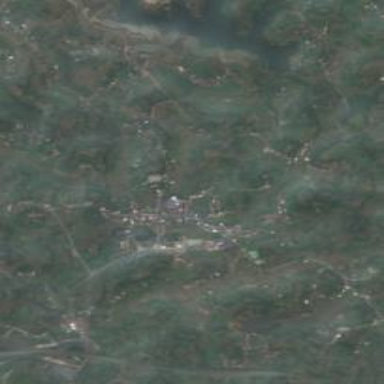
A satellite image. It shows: Town.